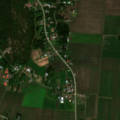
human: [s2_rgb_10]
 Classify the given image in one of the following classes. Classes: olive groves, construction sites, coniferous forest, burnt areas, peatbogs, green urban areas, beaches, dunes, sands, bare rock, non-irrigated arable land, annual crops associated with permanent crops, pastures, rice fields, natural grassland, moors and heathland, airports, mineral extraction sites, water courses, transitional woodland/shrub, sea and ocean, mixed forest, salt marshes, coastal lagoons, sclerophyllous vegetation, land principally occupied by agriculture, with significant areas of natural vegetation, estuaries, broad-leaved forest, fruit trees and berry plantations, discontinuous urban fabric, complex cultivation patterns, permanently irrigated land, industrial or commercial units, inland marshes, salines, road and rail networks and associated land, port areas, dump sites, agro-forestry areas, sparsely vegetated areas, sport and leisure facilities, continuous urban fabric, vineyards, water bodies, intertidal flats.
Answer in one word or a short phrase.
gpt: discontinuous urban fabric, non-irrigated arable land, mixed forest